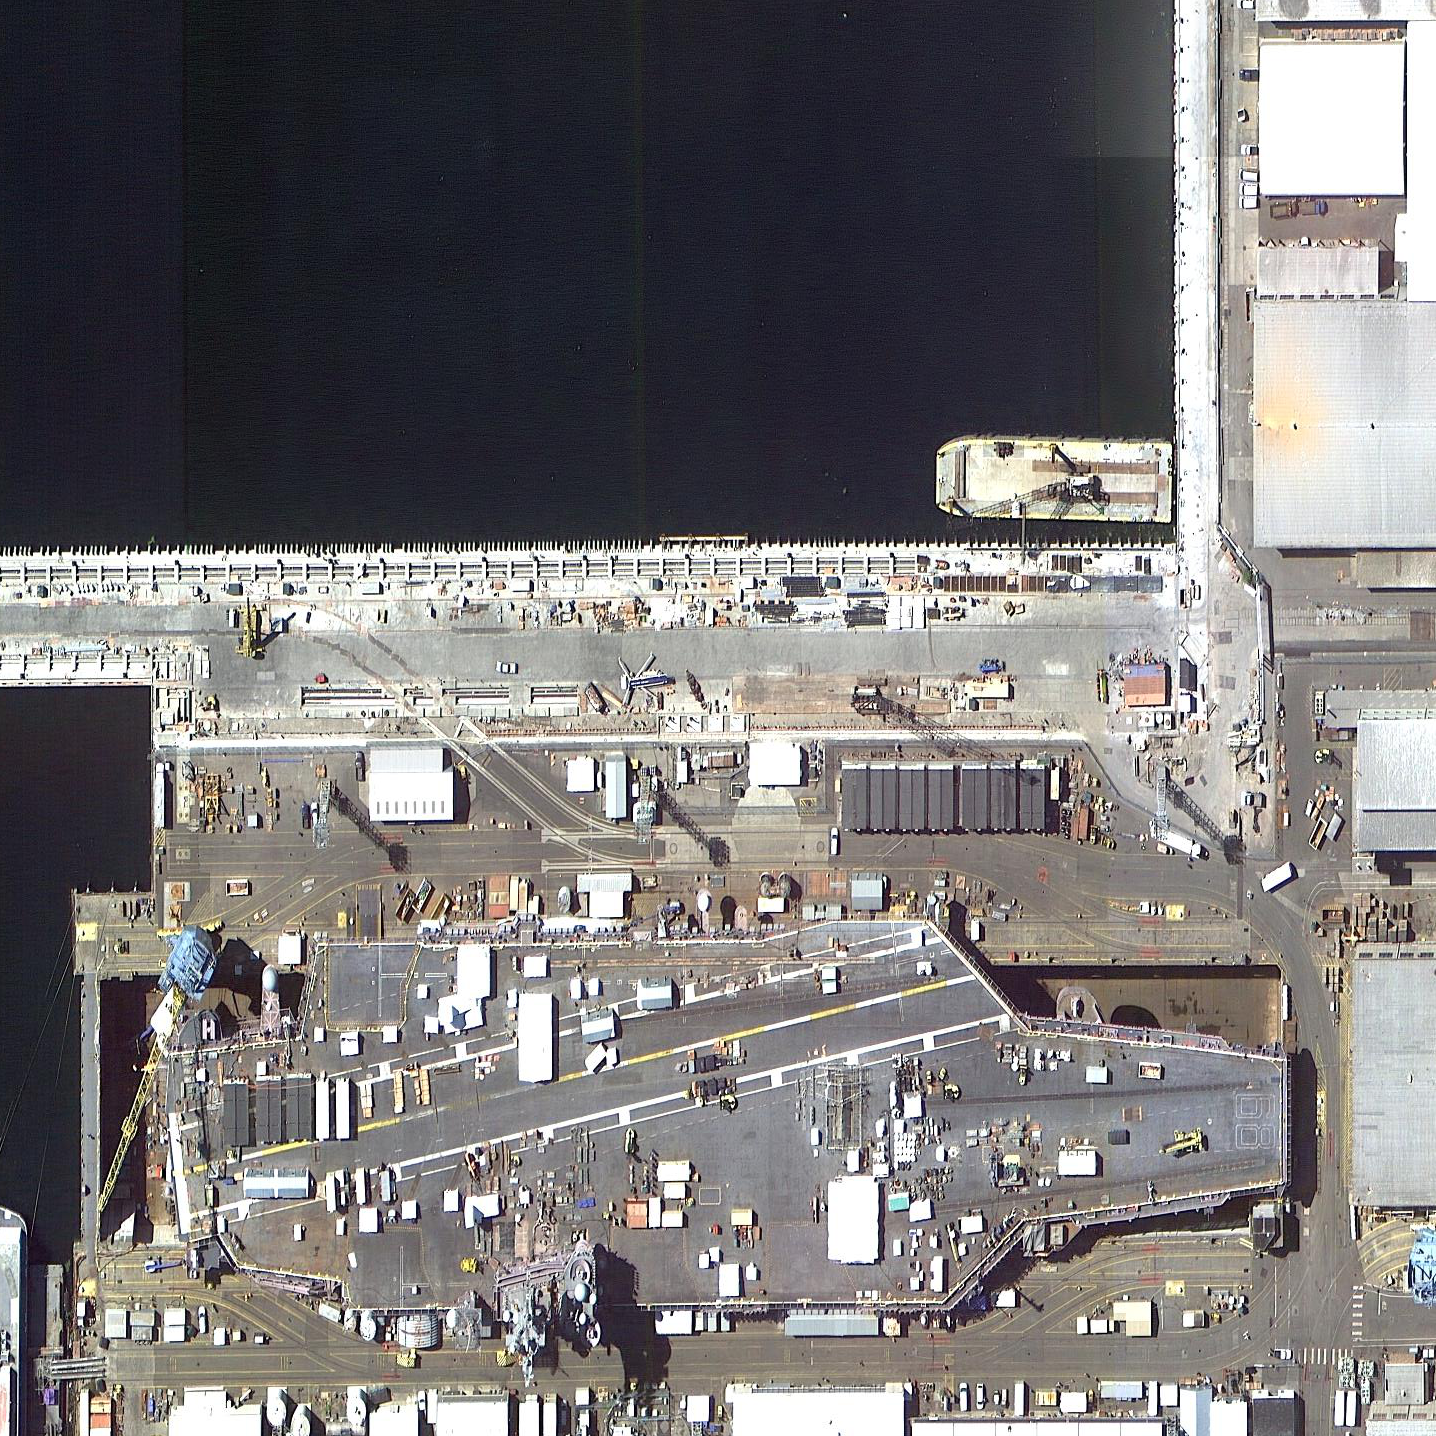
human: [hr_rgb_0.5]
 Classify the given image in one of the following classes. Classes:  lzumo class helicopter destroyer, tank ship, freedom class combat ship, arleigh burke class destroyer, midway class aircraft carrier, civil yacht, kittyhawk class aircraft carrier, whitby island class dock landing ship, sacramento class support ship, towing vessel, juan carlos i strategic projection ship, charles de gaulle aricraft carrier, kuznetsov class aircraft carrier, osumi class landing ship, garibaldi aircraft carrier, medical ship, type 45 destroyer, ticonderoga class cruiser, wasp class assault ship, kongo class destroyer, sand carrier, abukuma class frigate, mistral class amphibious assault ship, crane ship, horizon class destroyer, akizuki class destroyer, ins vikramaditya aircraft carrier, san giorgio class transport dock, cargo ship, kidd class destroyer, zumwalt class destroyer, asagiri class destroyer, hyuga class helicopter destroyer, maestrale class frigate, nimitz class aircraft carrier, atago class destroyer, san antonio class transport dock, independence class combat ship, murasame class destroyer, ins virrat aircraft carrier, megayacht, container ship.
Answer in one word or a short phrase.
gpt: Nimitz class aircraft carrier